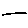
Label: line